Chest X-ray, PA view. Patient: 24 years old, sex M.
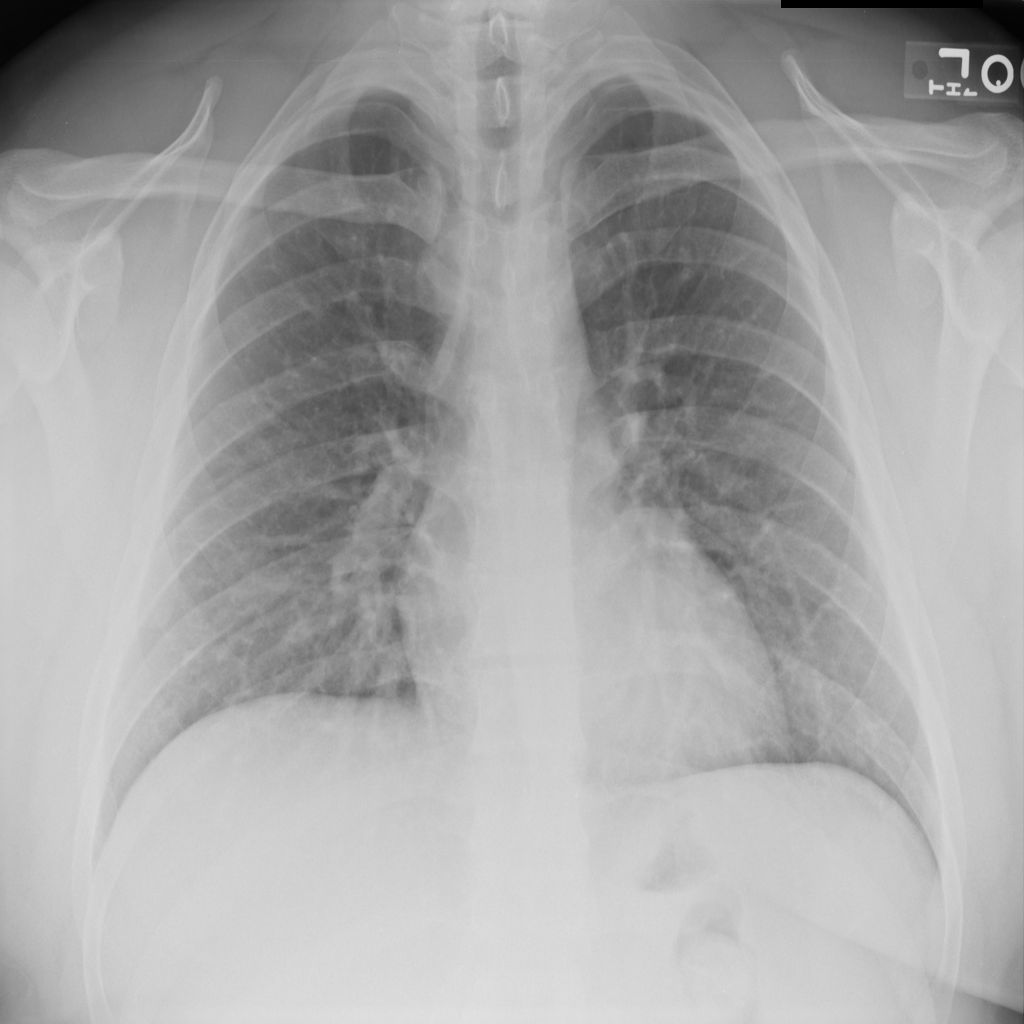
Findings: No Finding